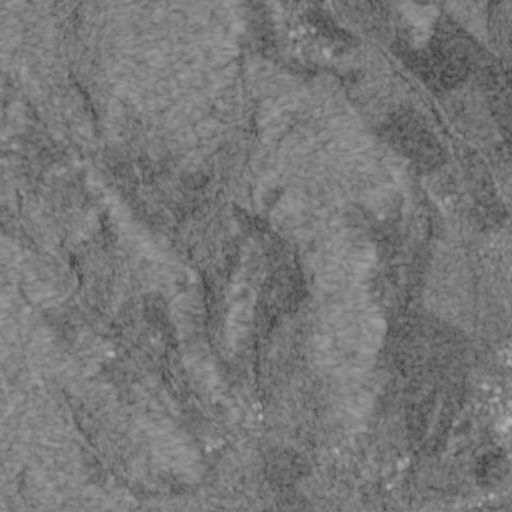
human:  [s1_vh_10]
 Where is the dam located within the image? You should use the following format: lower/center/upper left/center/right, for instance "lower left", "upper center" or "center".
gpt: The dam is located in the upper center of the image.
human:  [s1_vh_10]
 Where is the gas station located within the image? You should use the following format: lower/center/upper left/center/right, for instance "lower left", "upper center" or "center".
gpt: The gas station is located in the upper center of the image.
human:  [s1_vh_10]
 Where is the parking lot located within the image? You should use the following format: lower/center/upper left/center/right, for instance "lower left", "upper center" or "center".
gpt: The parking lot is located in the lower right of the image.
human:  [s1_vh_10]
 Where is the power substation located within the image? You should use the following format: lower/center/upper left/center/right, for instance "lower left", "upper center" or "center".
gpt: The power substation is located in the lower right of the image.
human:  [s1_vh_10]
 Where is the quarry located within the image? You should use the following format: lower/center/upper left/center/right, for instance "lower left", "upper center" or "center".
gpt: The quarry is located in the lower left of the image.
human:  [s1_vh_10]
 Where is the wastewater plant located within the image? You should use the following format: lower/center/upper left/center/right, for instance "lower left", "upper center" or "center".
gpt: The wastewater plant is located in the lower right of the image.
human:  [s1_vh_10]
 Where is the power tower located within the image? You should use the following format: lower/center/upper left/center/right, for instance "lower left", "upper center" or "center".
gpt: There is no power tower in the image.

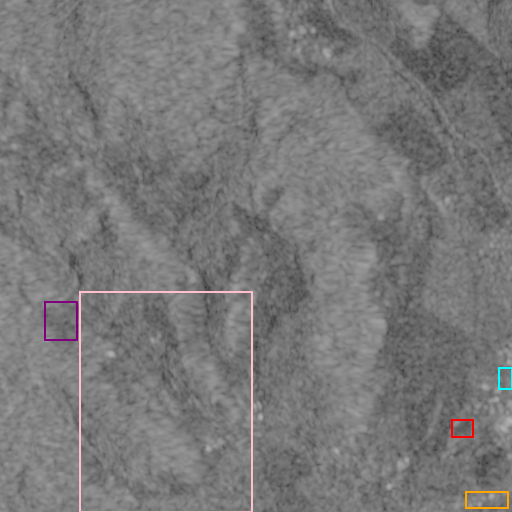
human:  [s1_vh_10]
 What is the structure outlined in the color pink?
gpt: The structure outlined in pink is a crop field.
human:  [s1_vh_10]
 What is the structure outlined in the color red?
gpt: The structure outlined in red is a park.
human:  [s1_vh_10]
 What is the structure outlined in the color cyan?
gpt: The structure outlined in cyan is a parking lot.
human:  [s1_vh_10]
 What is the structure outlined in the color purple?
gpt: The structure outlined in purple is a quarry.
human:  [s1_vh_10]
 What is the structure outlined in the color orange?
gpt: The structure outlined in orange is a wastewater plant.
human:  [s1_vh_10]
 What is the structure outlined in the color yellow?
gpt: There is no yellow outline.